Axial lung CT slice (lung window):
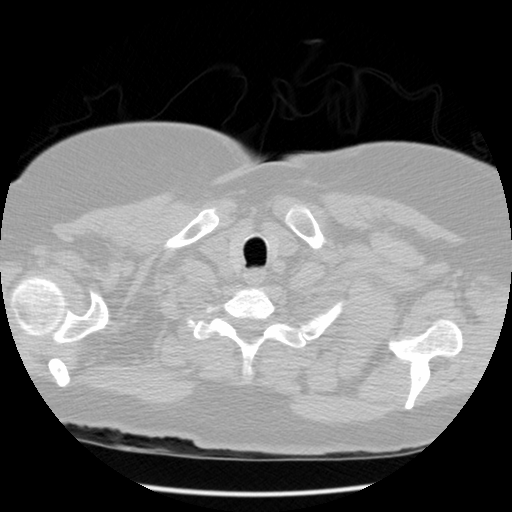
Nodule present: no